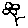
Label: flower